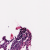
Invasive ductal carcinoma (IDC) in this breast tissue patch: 0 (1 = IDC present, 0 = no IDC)